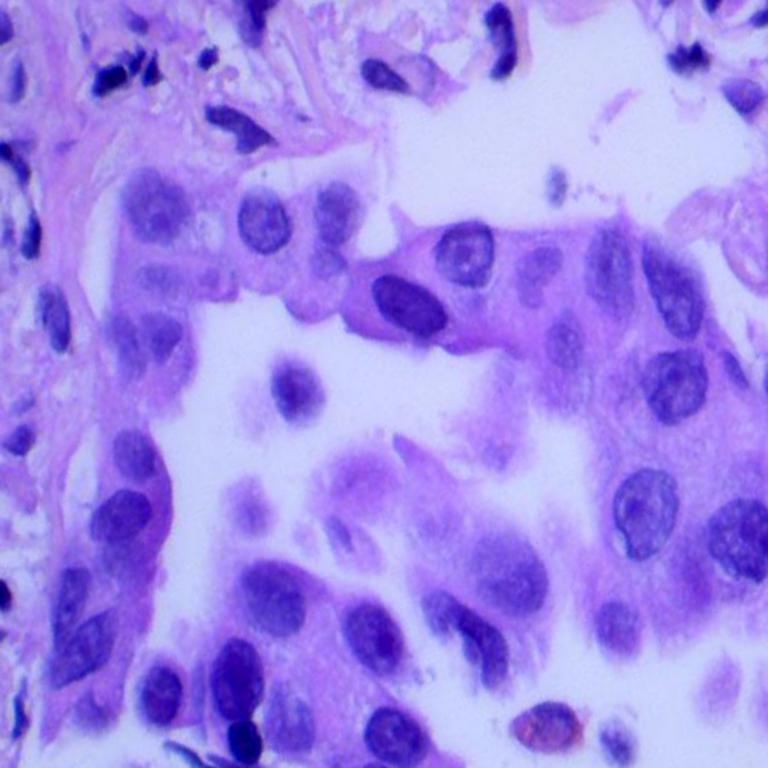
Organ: lung
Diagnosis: adenocarcinomas